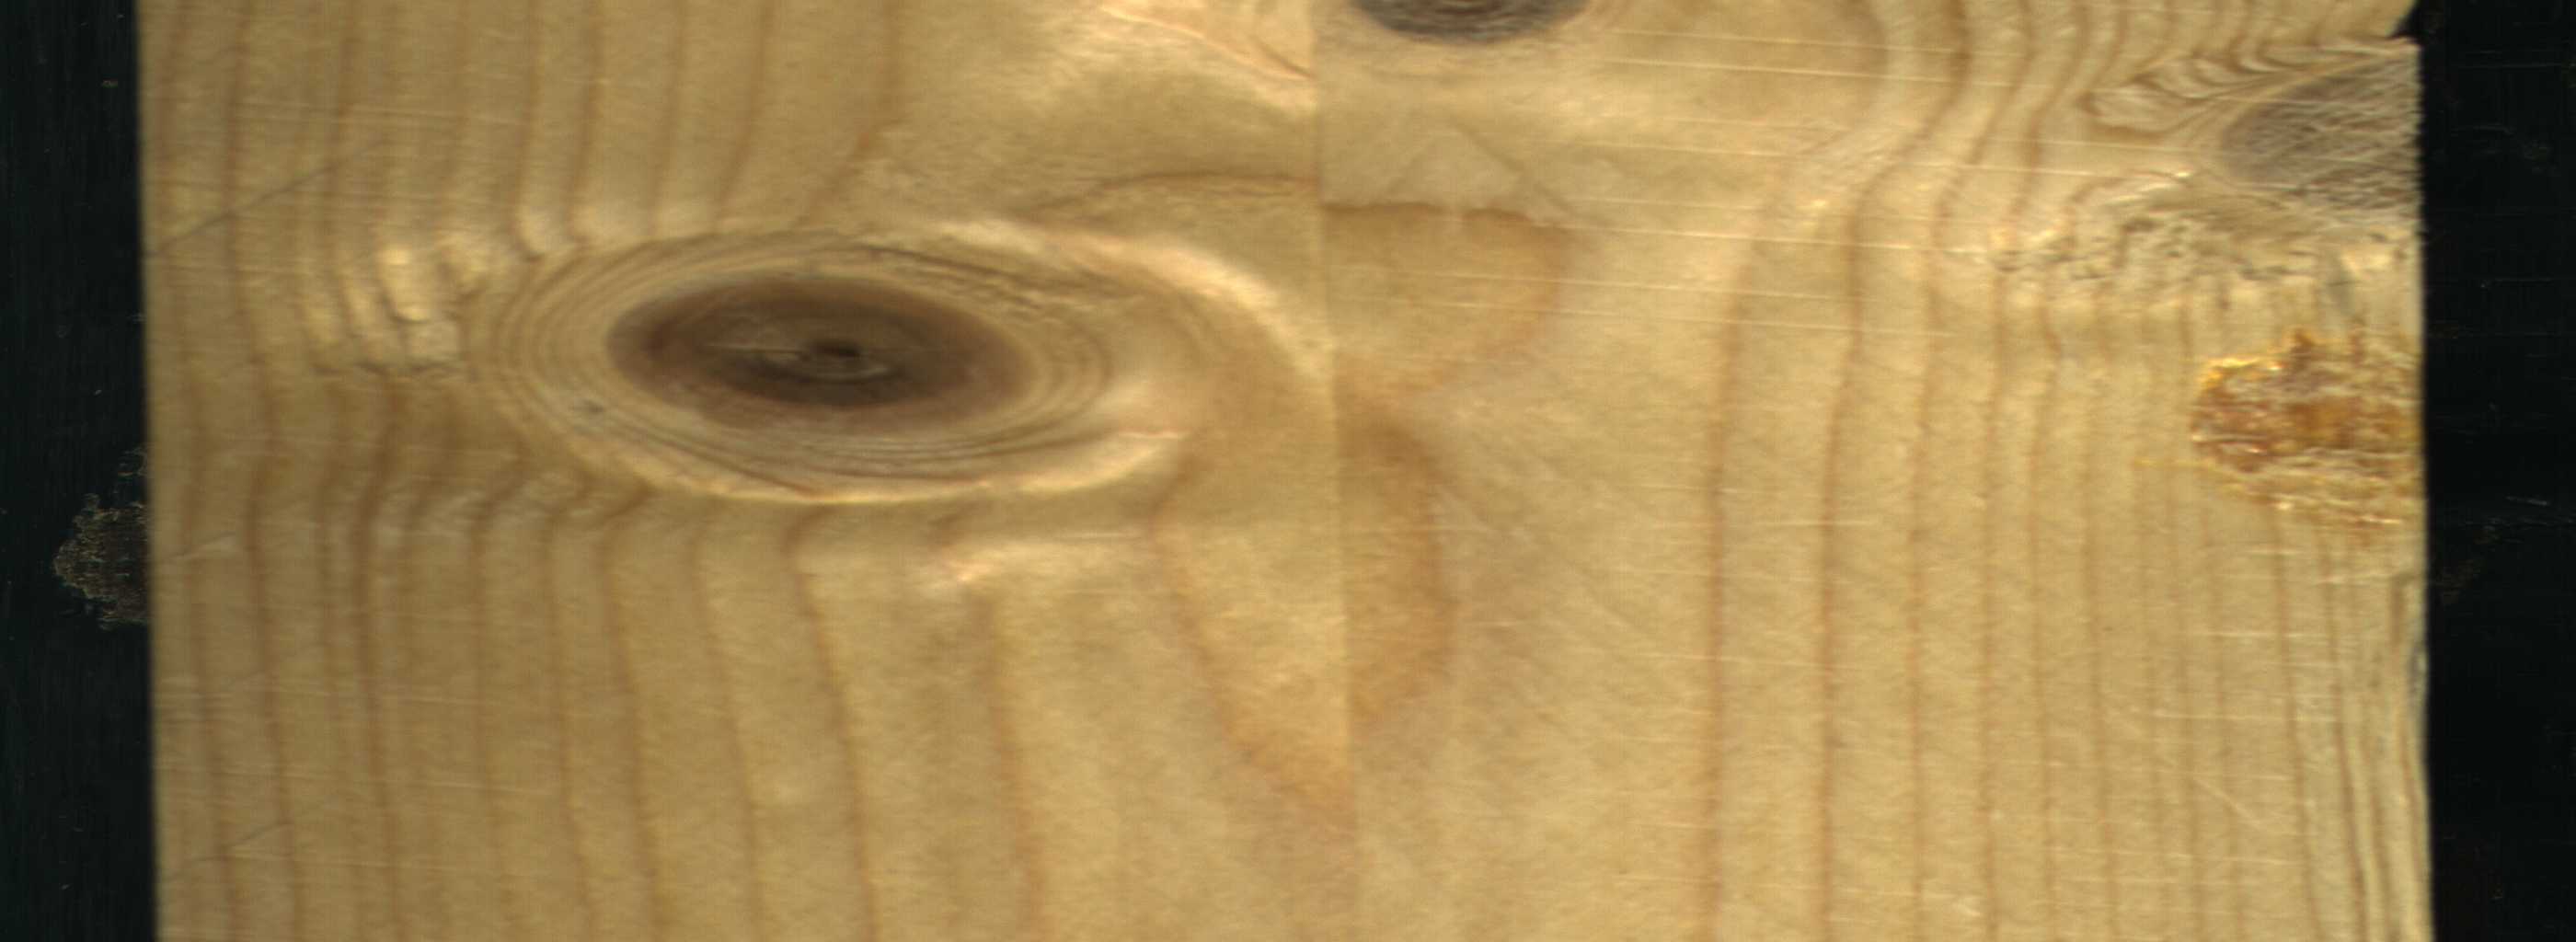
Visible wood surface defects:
resin
Live_Knot
Live_Knot
Live_Knot